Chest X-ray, PA view. Patient: 51 years old, sex M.
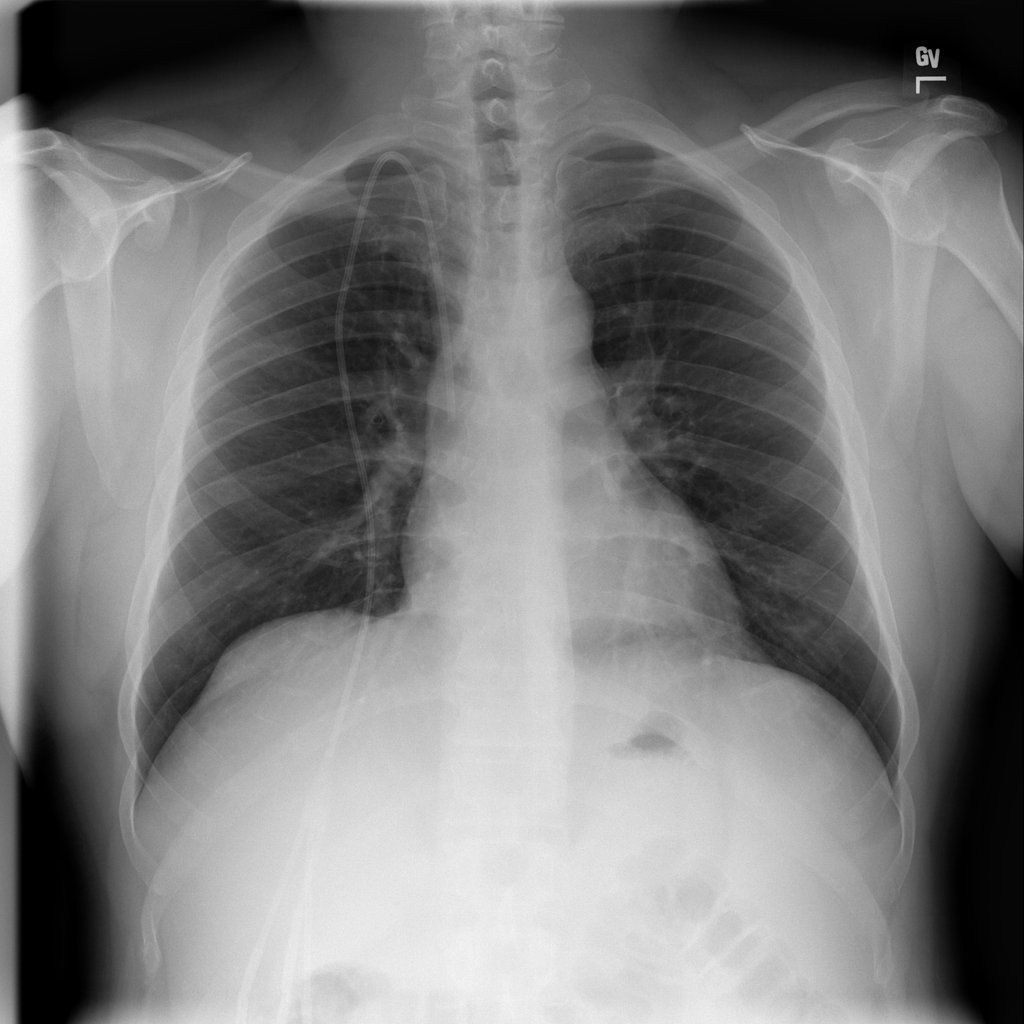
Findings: No Finding